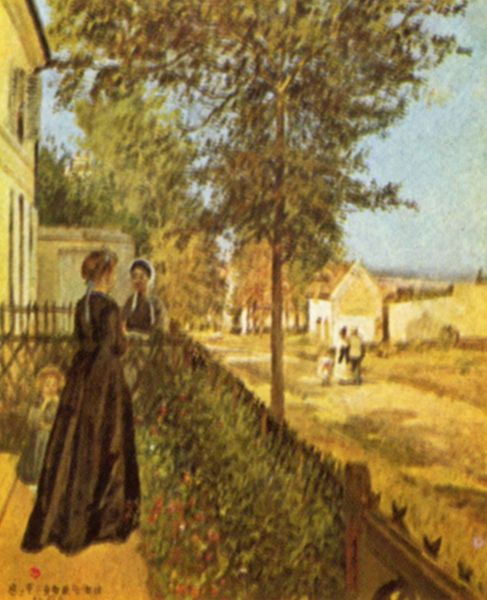
Titel: Louvecennes, die Straße nach Versailles
Künstler: Camille Pissarro
Standort: Zürich.
Institution: Stiftung Sammlung E.G. Bührle
Schlagwörter: baum, berg, blau, blätter, gemälde, himmel, mann, schatten, weiß, bäume, frauen, gelb, grün, impressionismus, landschaft, menschen, mädchen, stadt, äste, blumen, braun, fenster, frankreich, frau, holz, hut, kleid, kleider, licht, männer, reden, schwarz, strasse, strassenszene, terasse, tür, unterhalten, dach, haus, rosen, rot, tuch, weg, zaun, gespräch, haube, schleife, lang, signatur, öl, ast, häuser, hügel, natur, kirche, sonne, land, haare, familie, kind, tochter, blatt, pflanzen, schön, fensterläden, genre, garten, balkon, schleppe, terrasse, sommer, ort, passanten, süden, unterhaltung, pointilismus, dorf, dächer, allee, hecke, gartenzaun, latten, lattenzaun, türe, spazieren, laden, klatsch, kopftuch, impressionistisch, monet, dienstmädchen, geländer, tee, grass, tor, unscharf, veranda, idyll, sonnig, beet, beete, spaziergänger, niederland, manschen, drausen, jägerzaun, schwatz, vorgarten, gartentor, farm, nachbarinnen, nachbarn, schwarzes kleid, terrase, zeaun, tratsch, plausch, terase, 1600, 1800, gebäudezaun, jagdzaun, himmel+gelb